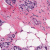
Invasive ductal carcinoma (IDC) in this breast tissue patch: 1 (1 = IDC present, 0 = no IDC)